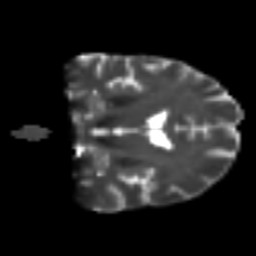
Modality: T2w
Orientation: coronal
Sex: female
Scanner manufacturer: ge
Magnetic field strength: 3 T
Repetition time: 7 s
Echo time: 0.08 s